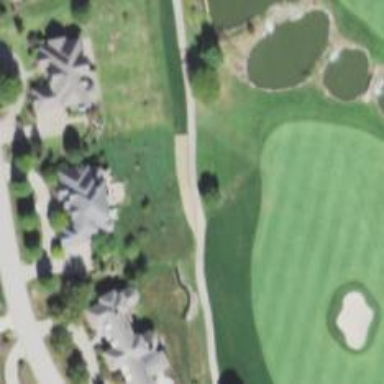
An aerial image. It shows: Path for golf carts.